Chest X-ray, PA view. Patient: 56 years old, sex M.
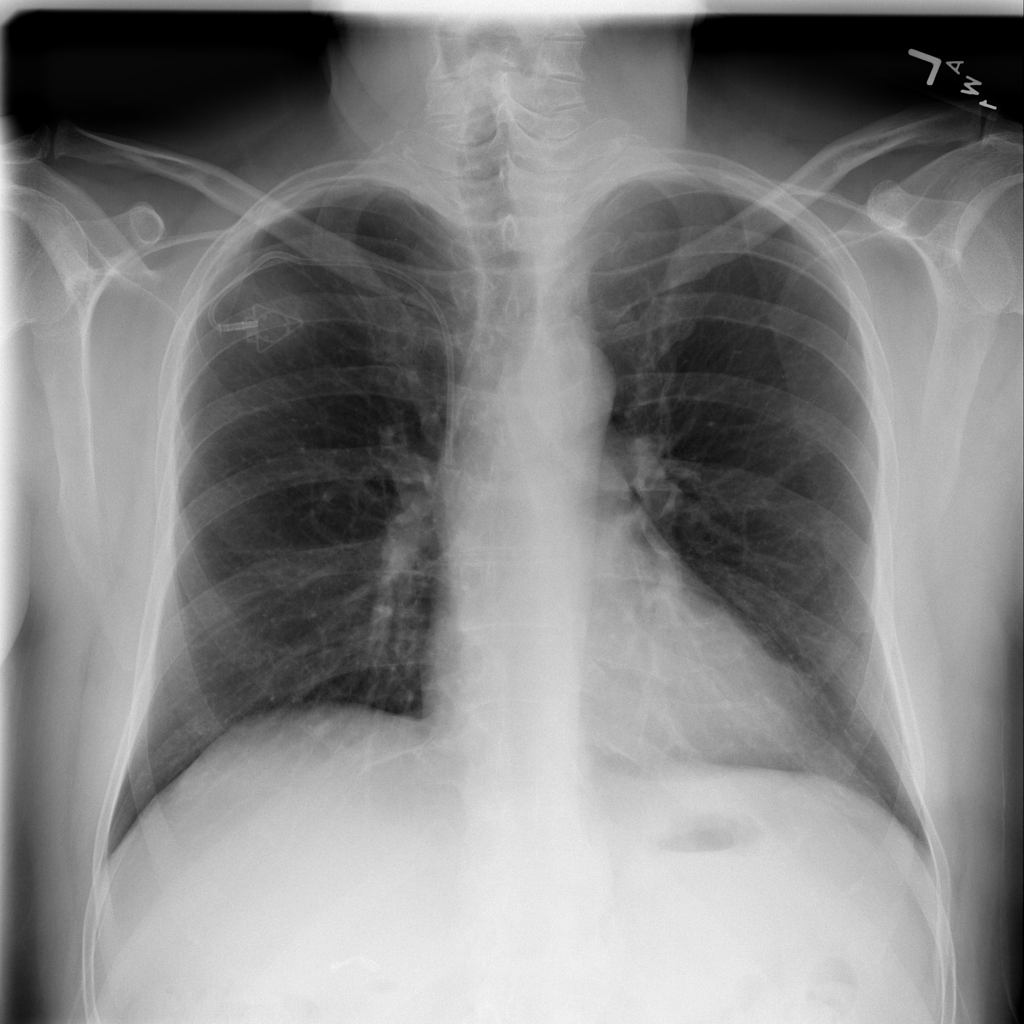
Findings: No Finding